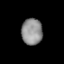
Tissue: lung
Cell type: Endothelial cells
Senescence score: 0.2216
Nuclear area (px): 543
Mean DAPI intensity: 142.715